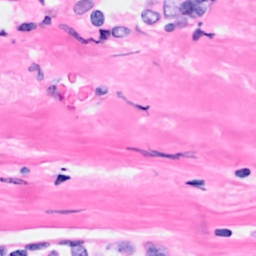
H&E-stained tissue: Breast